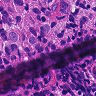
Metastatic tissue present: yes